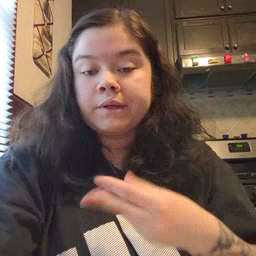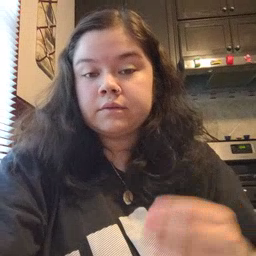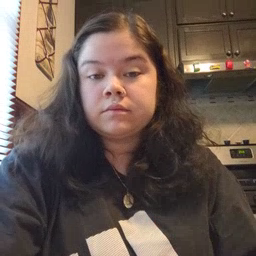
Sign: story